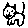
Label: cat